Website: apple
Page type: customer-info-address
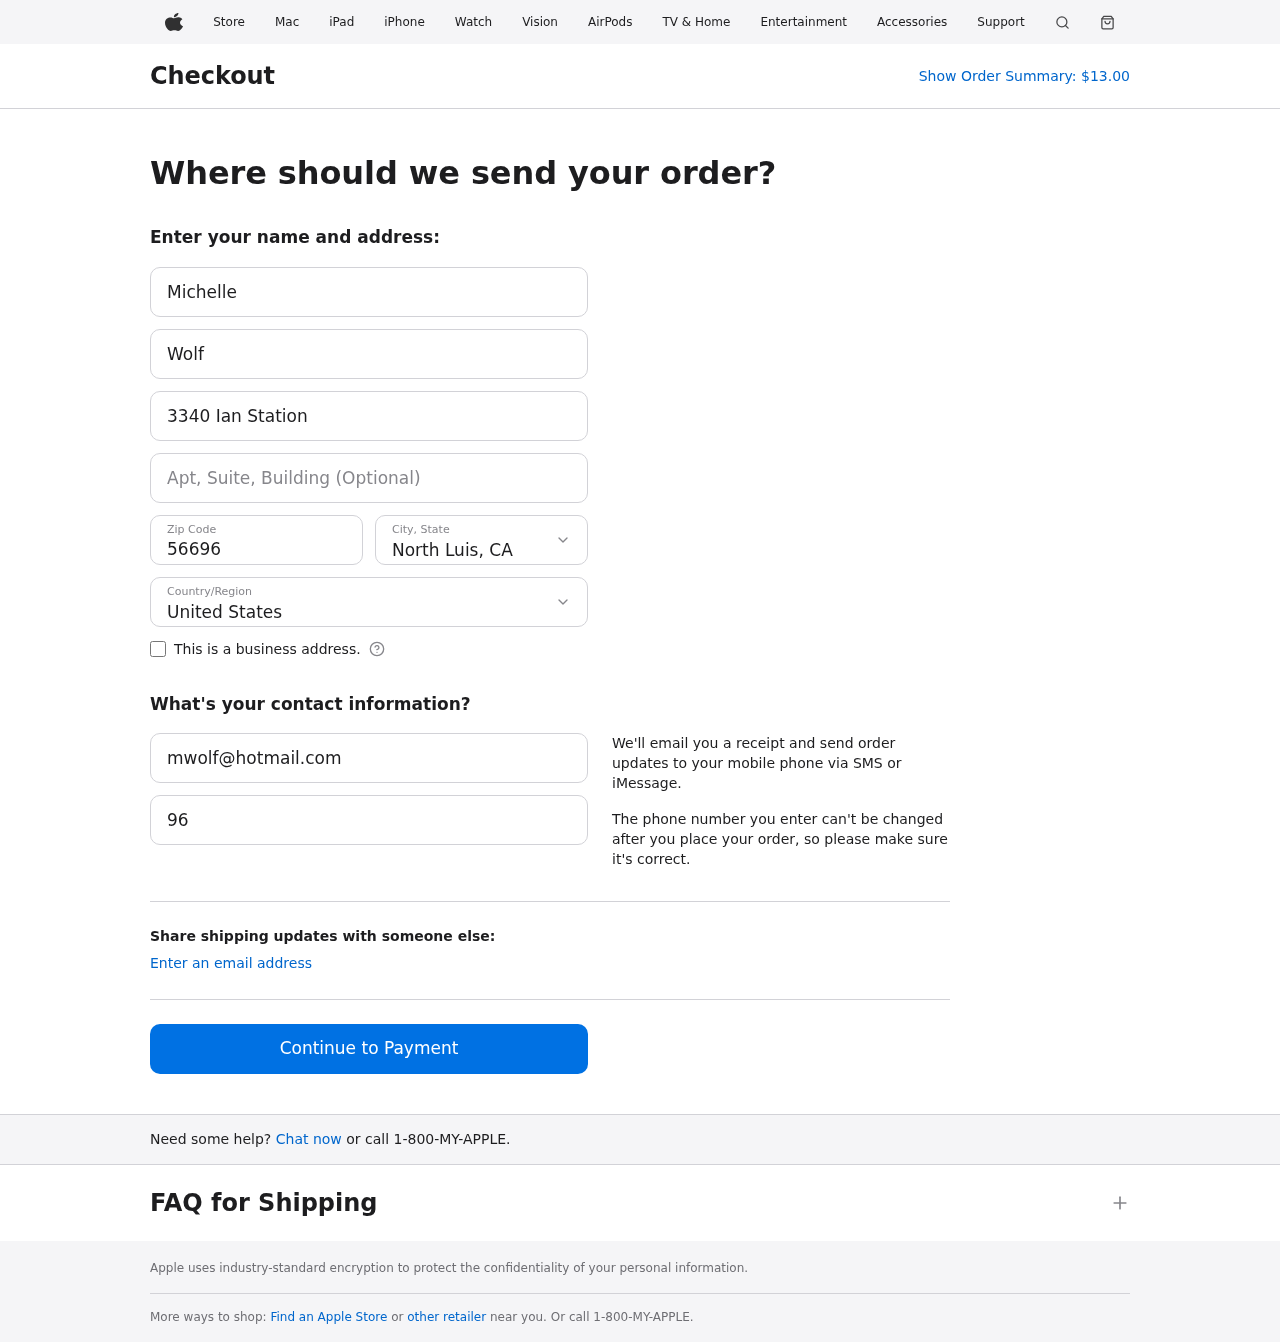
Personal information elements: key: PII_CITY_STATE
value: North Luis, CA
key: PII_COUNTRY
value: United States
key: PII_EMAIL
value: mwolf@hotmail.com
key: PII_FIRSTNAME
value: Michelle
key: PII_LASTNAME
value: Wolf
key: PII_PHONE
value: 9679735308
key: PII_POSTCODE
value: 56696
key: PII_STREET
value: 3340 Ian Station
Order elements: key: ORDER_TOTAL
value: $13.00